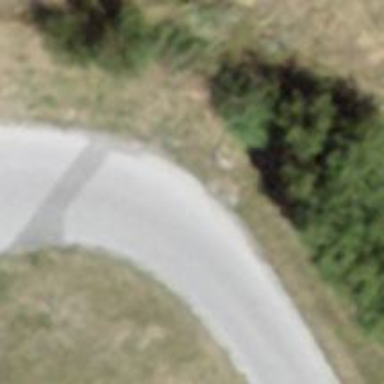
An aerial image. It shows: Unclassified road with asphalt surface.